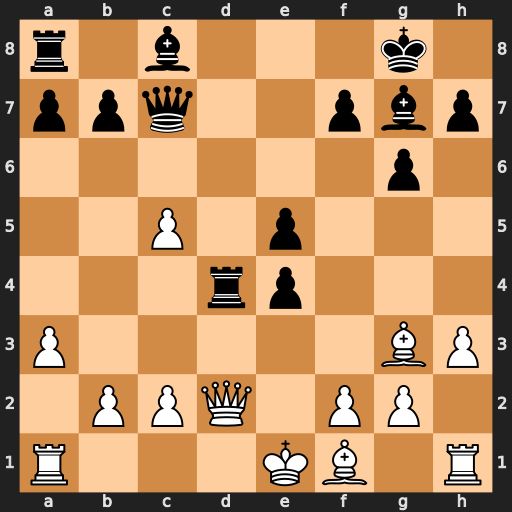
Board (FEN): r1b3k1/ppq2pbp/6p1/2P1p3/3rp3/P5BP/1PPQ1PP1/R3KB1R
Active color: w
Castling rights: KQ
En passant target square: -
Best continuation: Qxd4 exd4 Bxc7